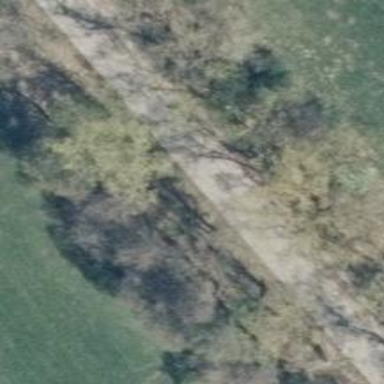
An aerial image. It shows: Unclassified road.